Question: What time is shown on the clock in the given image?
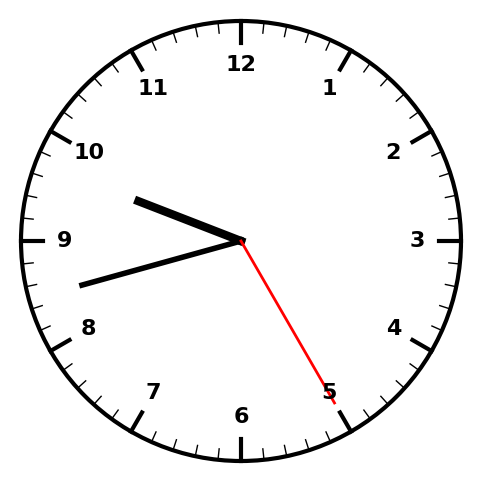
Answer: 09:42:25